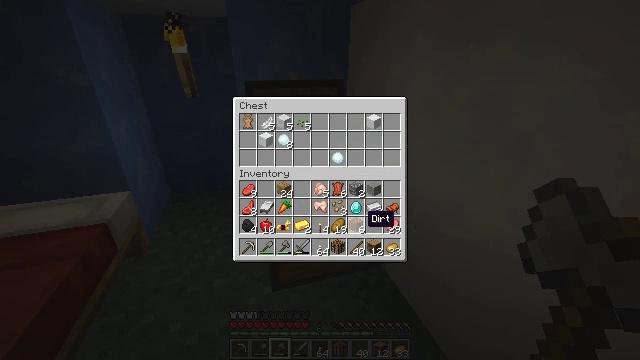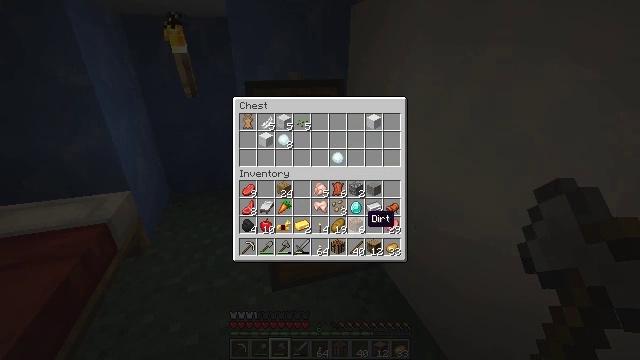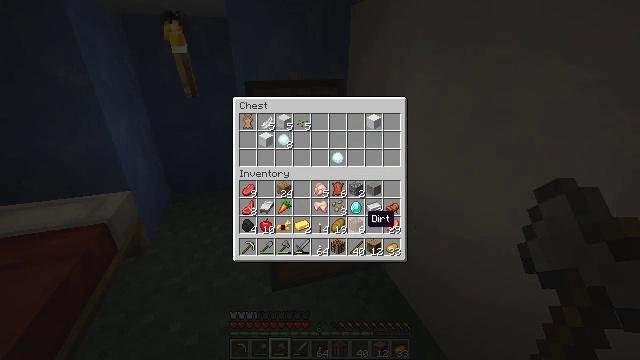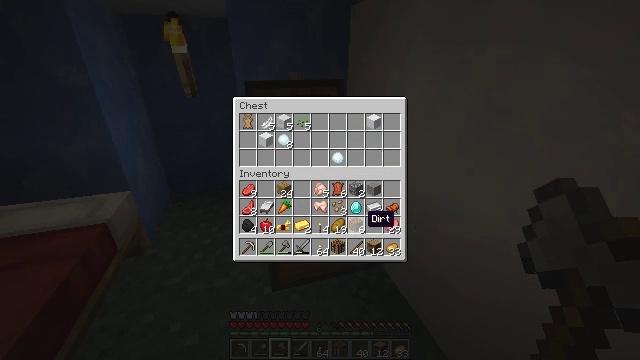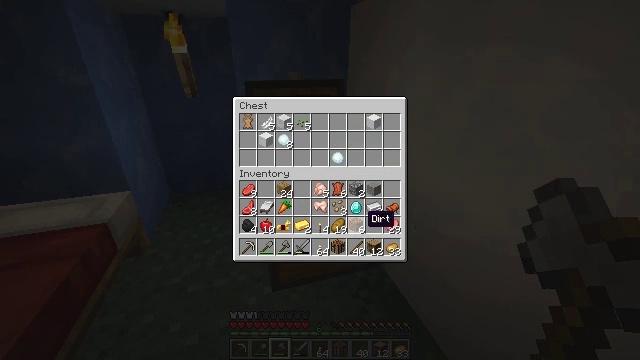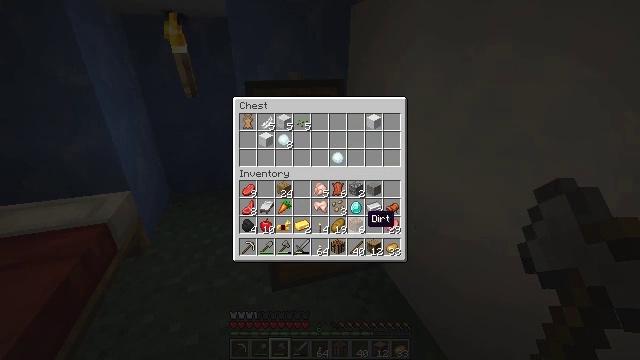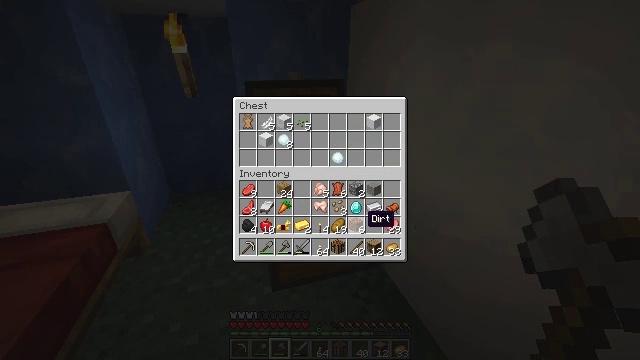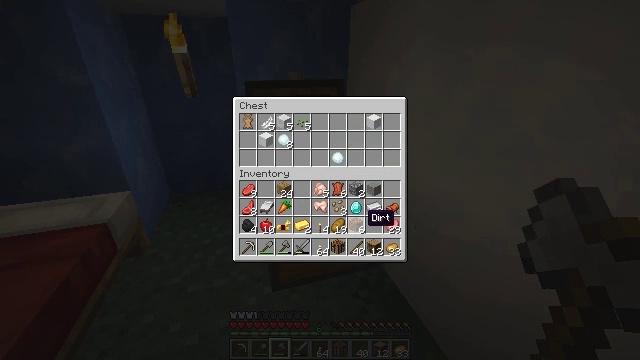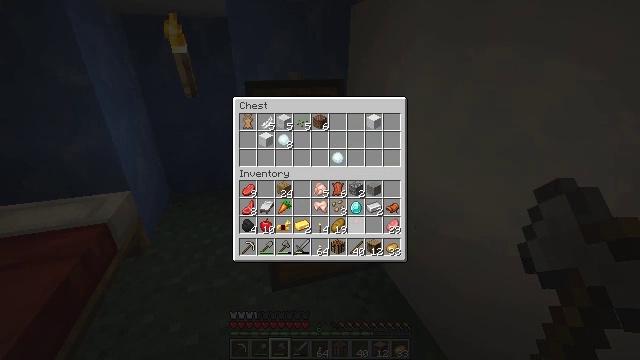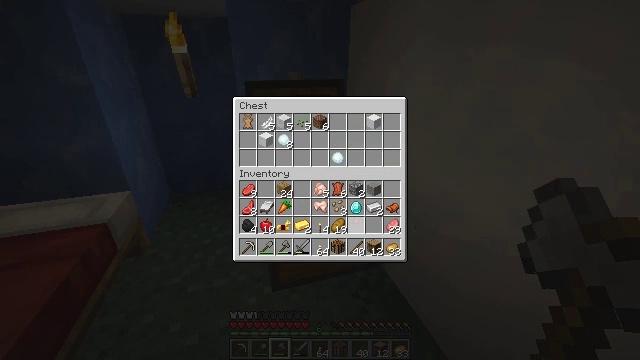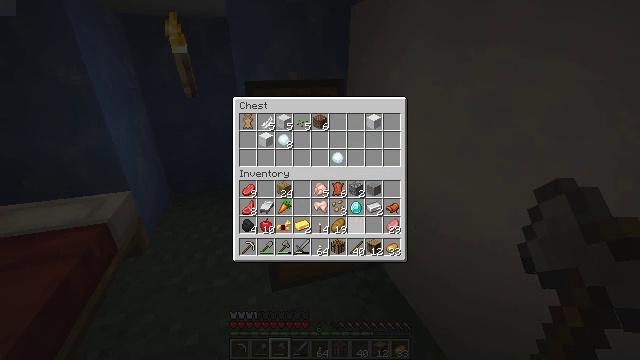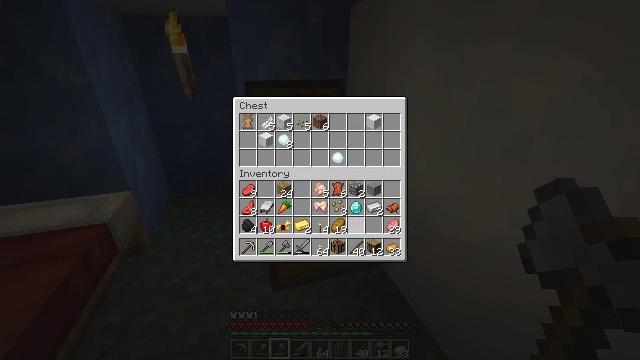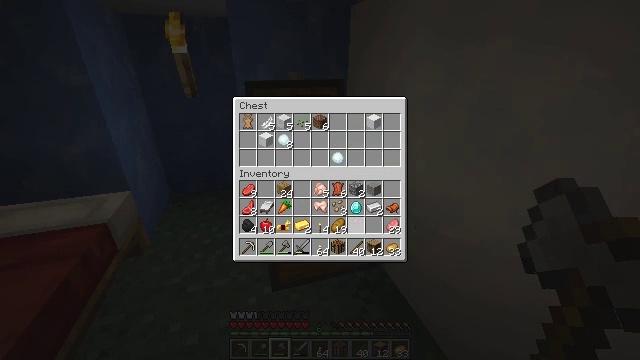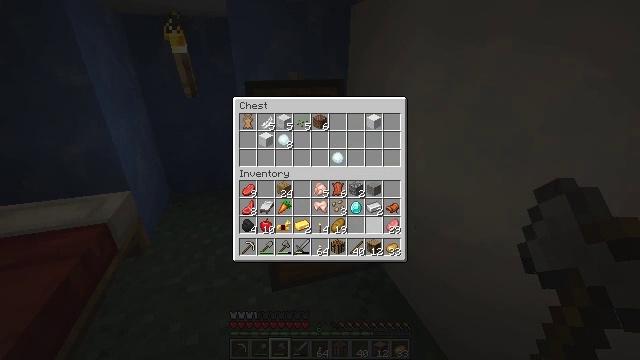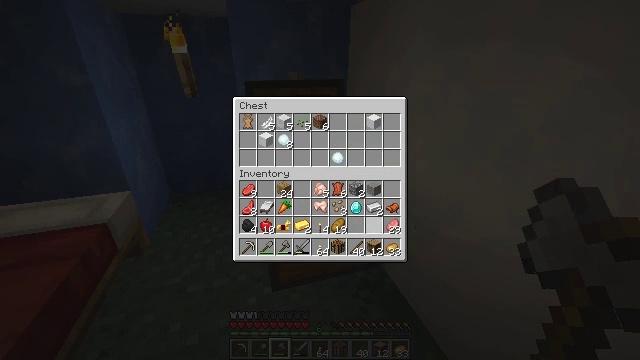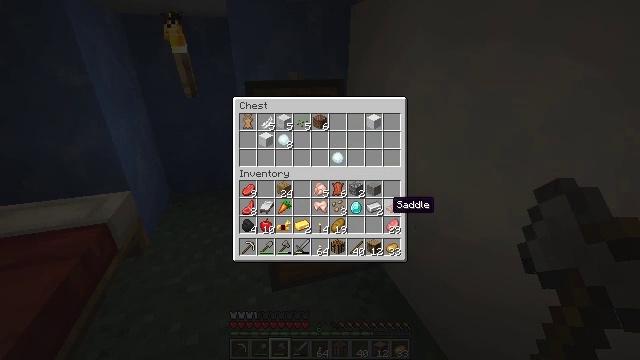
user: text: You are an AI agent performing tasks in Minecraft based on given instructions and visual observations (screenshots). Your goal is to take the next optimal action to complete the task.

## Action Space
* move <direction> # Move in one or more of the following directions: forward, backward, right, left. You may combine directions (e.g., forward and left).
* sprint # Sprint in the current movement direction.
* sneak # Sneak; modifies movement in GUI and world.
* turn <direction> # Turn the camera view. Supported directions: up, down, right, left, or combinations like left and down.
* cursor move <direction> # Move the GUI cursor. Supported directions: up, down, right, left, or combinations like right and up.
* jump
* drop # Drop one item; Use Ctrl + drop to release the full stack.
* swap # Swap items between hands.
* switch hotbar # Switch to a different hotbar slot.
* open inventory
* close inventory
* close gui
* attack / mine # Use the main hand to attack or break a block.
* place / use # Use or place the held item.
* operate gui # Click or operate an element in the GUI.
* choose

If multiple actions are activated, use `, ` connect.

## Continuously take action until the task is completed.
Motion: motion action
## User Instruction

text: Mine spruce leaves from the tree.
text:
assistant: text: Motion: sneak
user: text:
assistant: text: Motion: sneak
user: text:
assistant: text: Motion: sneak
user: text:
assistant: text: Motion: sneak
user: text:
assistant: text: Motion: sneak
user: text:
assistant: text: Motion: sneak
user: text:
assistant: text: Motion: sneak
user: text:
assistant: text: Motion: sneak, choose
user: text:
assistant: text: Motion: sneak, choose
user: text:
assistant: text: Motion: sneak, choose
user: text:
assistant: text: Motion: sneak
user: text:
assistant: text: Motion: sneak
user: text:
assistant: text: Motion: sneak
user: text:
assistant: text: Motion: sneak, cursor move right
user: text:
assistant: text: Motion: sneak, cursor move right
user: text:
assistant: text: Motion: sneak
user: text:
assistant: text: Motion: sneak
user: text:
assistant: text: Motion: sneak
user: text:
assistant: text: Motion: sneak
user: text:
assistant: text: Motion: sneak
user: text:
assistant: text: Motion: sneak
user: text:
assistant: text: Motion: sneak
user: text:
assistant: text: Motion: sneak
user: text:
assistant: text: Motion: sneak
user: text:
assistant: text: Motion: sneak
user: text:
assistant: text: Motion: sneak
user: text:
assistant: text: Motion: sneak
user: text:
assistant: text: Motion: sneak
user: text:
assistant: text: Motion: sneak
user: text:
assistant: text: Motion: sneak